Chest X-ray:
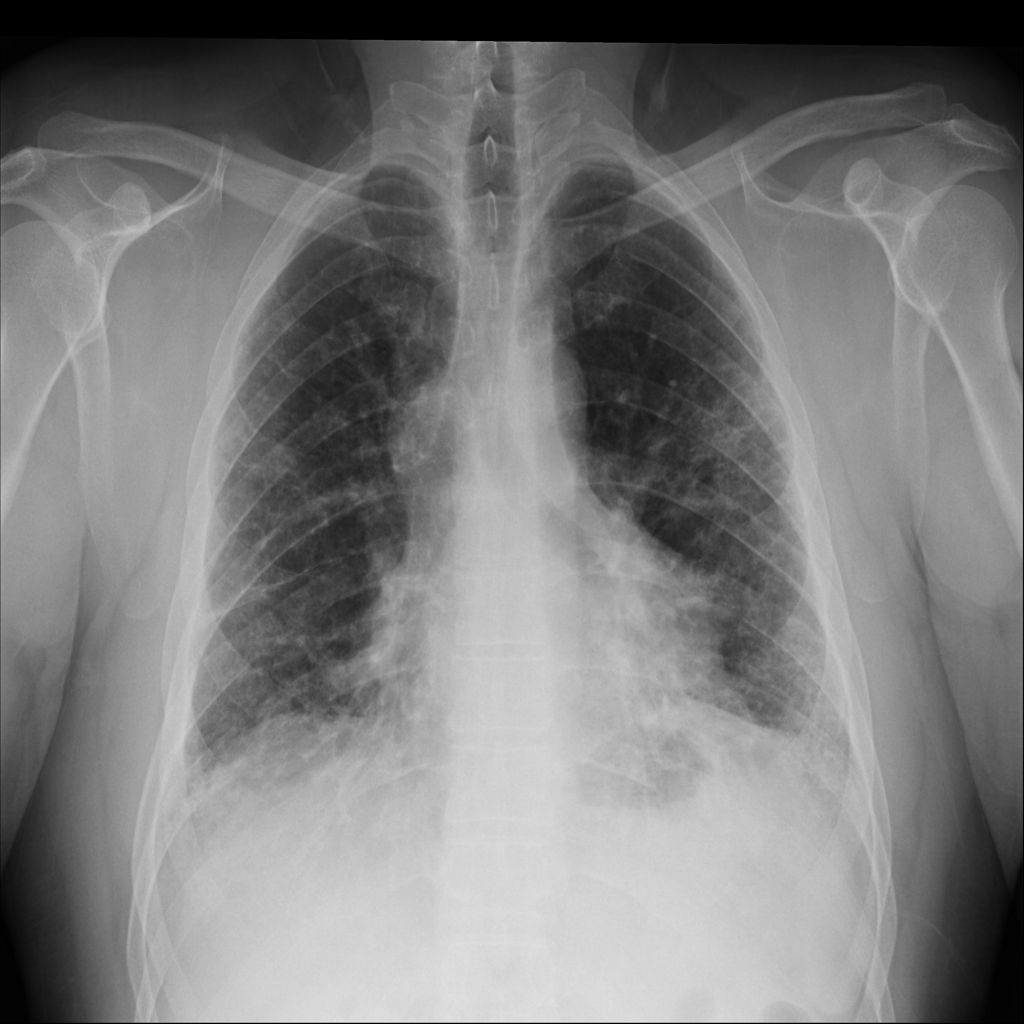
Findings: Consolidation, Emphysema
No abnormal finding: no